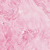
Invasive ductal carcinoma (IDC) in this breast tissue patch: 0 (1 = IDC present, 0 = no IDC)